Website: bh-photo
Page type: cross-sells
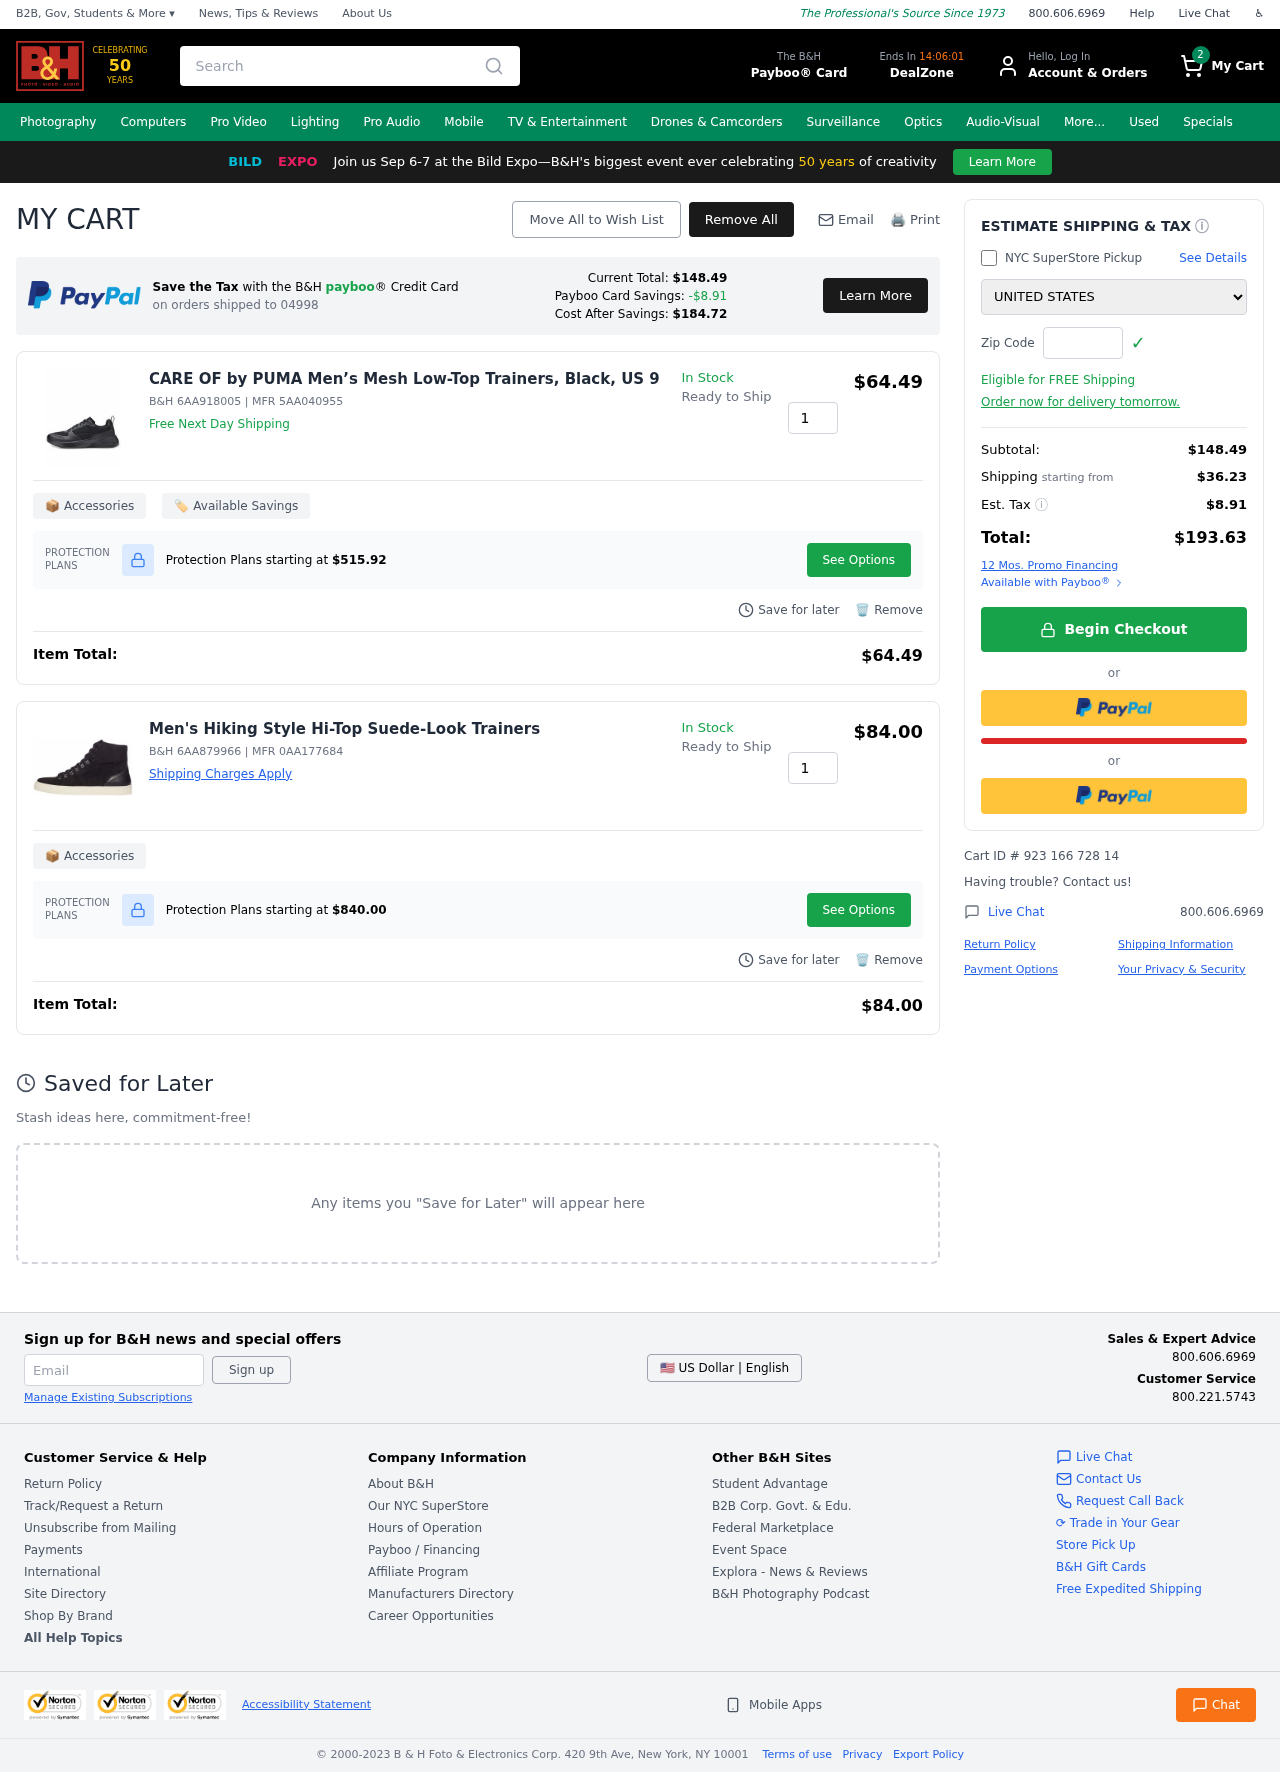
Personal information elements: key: PII_COUNTRY
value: United States
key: PII_POSTCODE
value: on orders shipped to 04998
Product elements: key: PRODUCT1_NAME
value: CARE OF by PUMA Men’s Mesh Low-Top Trainers, Black, US 9
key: PRODUCT1_PRICE
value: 64.49
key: PRODUCT1_QUANTITY
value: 1
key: PRODUCT2_NAME
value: Men's Hiking Style Hi-Top Suede-Look Trainers
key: PRODUCT2_PRICE
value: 84
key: PRODUCT2_QUANTITY
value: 1
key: PRODUCT1_SKU
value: B&H 6AA918005
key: PRODUCT1_MFR
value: MFR 5AA040955
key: PRODUCT1_PROTECTION_PRICE
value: $515.92
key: PRODUCT1_ITEM_TOTAL
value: $64.49
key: PRODUCT2_SKU
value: B&H 6AA879966
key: PRODUCT2_MFR
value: MFR 0AA177684
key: PRODUCT2_PROTECTION_PRICE
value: $840.00
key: PRODUCT2_ITEM_TOTAL
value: $84.00
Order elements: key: ORDER_NUM_ITEMS
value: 2
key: PAYBOO_CURRENT_TOTAL
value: $148.49
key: ORDER_SUBTOTAL
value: $148.49
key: ORDER_SHIPPING_COST
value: $36.23
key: ORDER_TAX
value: $8.91
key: ORDER_TOTAL
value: $193.63
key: ORDER_ID
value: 923 166 728 14
Search elements: key: HEADER_SEARCH
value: Search
Other elements: key: PAYBOO_SAVINGS
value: -$8.91
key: PAYBOO_COST_AFTER_SAVINGS
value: $184.72